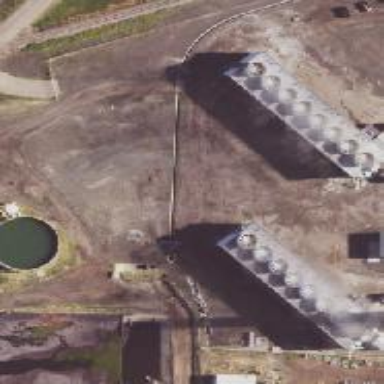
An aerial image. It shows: Industrial building.